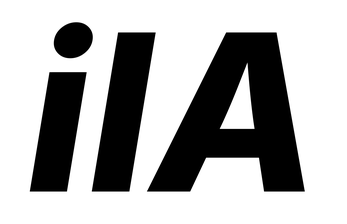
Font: Inter-Italic_ExtraBold_Italic